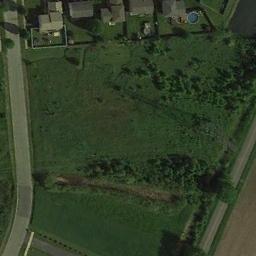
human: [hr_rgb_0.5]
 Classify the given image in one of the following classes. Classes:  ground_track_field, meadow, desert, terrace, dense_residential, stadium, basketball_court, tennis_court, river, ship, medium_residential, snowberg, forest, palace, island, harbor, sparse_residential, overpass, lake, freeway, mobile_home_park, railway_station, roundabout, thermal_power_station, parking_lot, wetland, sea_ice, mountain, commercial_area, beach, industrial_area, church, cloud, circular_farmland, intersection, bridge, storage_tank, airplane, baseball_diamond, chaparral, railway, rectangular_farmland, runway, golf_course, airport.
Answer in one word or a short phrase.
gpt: meadow